Question: I'm trying to make beatiful error form for a long period of time, but I'm missing something.
some
I want to place all my errors usingfrom <URL> in some error container, and then hide it, when form is valid.
Of course, I want to make my form look good, so I need to add padding to elements.
If I add padding to error container, I will get this situation:
when field was valid, and then turned into valid I will have line, that have width of my container padding. Here is screenshot:

Here is css :
'''
#messageBox1{
display:none;
padding-top: 10px;
padding-bottom: 10px;
width:305px;
background-color: rgb(242, 222, 222);
-webkit-border-radius: 4px;
-moz-border-radius: 4px;
border-radius: 4px;
}
'''
HTML in view:
and js code:
'''
$(".login").validate({
rules: {
"user[email]":{
email: true,
required: true
},
'user[password]': {
required: true,
minlength: 6,
remote: {
url: url_name.concat("checkpass"),
type: "get",
data: {
email: function() { return $("#user_email").val();
}
}
}
}
},
messages: {
"user[email]": {
remote: "You entered wrong email",
required: "Your email is required"
},
'user[password]':{
required: "Password is required",
minlength: "Your password is too short",
remote: "Your password is incorrect"
}
},
errorContainer: "#messageBox1",
errorLabelContainer: "#messageBox1",
wrapper: "li"
})
'''
Is it possible to make this stupif bug go away from my life ?
Any help will be appreciated.
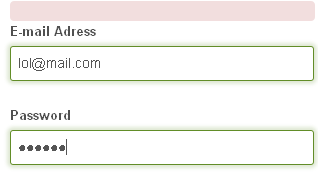
Answer: Add the padding to the li elements themselves rather than the box.
'''
#messageBox1 li{padding: 5px 0;}
#messageBox1 li:first-child{padding: 10px 0 0 0;}
#messageBox1 li:last-child{padding: 0 0 10px 0;}
'''
<URL>
Okay how about adding a success to the validate function, if I am reading you right it happens after an error and then a valid response.
'''
rules: {
"user[email]":{
email: true,
required: true
},
'user[password]': {
required: true,
minlength: 6,
remote: {
url: url_name.concat("checkpass"),
type: "get",
data: {
email: function() { return $("#user_email").val();
}
}
}
}
},
messages: {
"user[email]": {
remote: "You entered wrong email",
required: "Your email is required"
},
'user[password]':{
required: "Password is required",
minlength: "Your password is too short",
remote: "Your password is incorrect"
}
},
errorContainer: "#messageBox1",
errorLabelContainer: "#messageBox1",
wrapper: "li"
},
success: function() {
$('#messageBox1').css('display', 'none');
})
'''